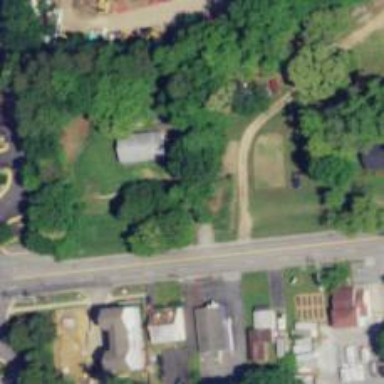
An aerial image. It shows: Driveway leading to service road.